Question: I am using 'igraph' and I want to plot the degree distribution of a graph. Here is an example:
'''
full <- graph.full(20, directed=FALSE)
full_deg = degree.distribution(full)
barplot(full_deg, main='Full graph', xlab='Degree')
'''
I get this picture, but the numbers from the x axis are missing.

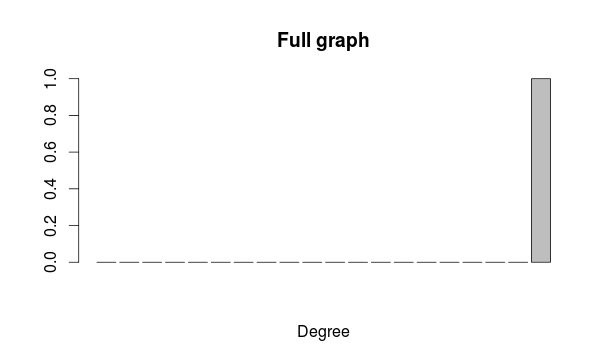
Answer: Answer's in the barplot documentation ('?barplot'). Just add 'names.arg = 1:20' to your barplot. You can decrease 'cex.names' slightly to allow all items to be displayed.
'''
barplot(abs(rnorm(20)), names.arg=1:20, xlab='Degree', cex.names=0.8)
'''